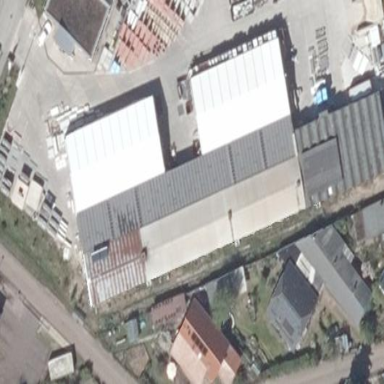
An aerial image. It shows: View of roof of building.